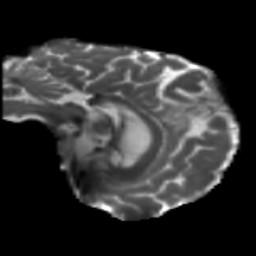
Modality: T2w
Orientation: sagittal
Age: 68
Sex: female
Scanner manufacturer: siemens
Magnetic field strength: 3 T
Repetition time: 5.25 s
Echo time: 0.08 s